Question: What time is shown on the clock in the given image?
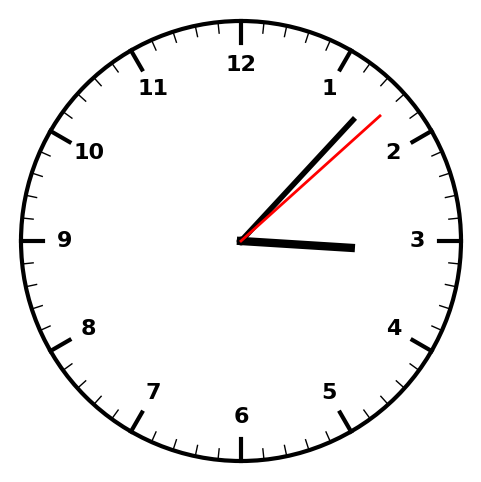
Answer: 03:07:08